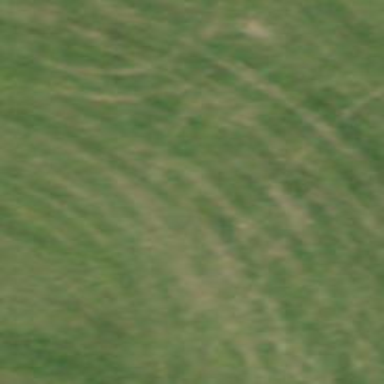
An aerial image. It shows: Grass path.